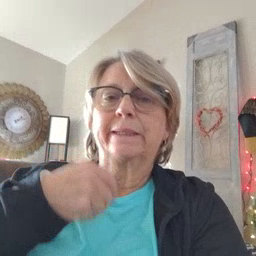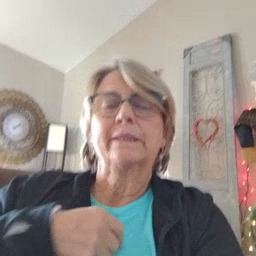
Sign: pretty